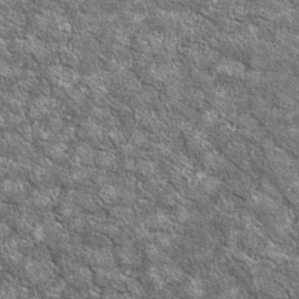
Label: non_frost